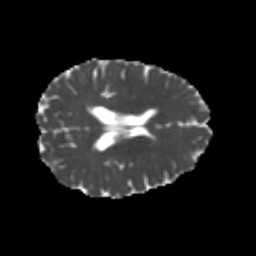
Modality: MD
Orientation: axial
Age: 26
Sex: female
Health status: healthy
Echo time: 0.074 s